Question: Please let me know the best xpath for the below HTML, the button id's are dynamically populated. Hence I tried using the starts-with function as below
'''
driver.findElement(By.xpath("*//button[starts-with(@id, 'j_idt')]")).click();
'''
but, how to achieve if we have two buttons in the same page as per the attached screenshot.

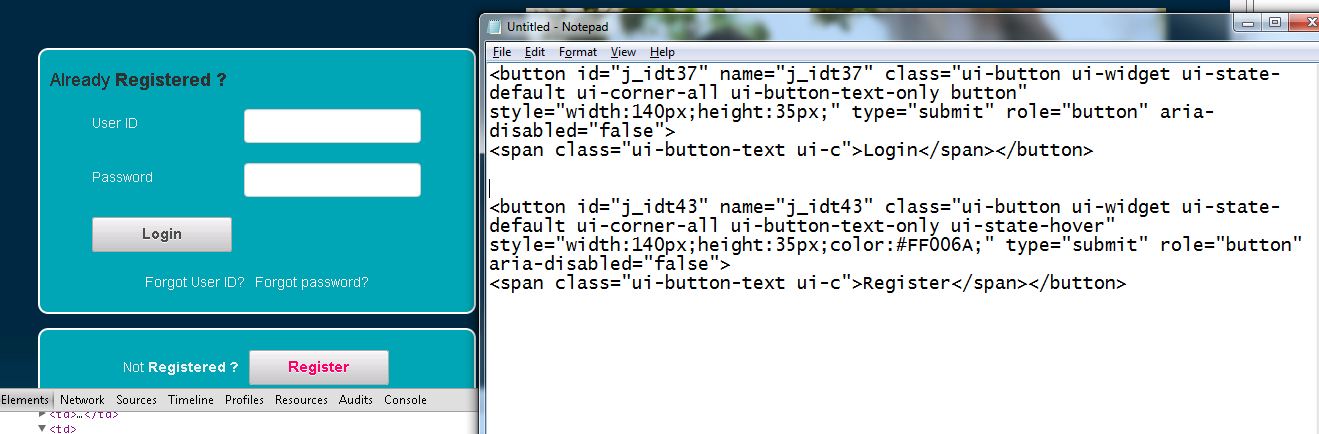
Answer: There are multiple ways to find the button. One of the options is to rely on the text inside, e.g. for 'Login':
'''
//button[span = 'Login']
'''
Then, you can add other checks, e.g. check if it is of type 'submit':
'''
//button[@type = 'submit' and span = 'Login']
'''